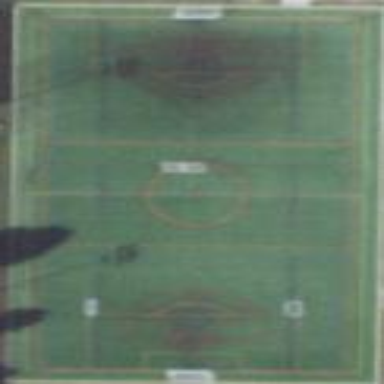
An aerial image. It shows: Soccer pitch for outdoor sports and leisure activities.